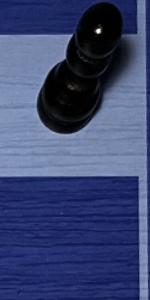
Label: Empty